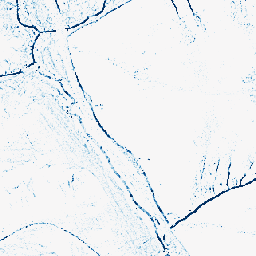
Category: morphological
Decomposition family: morphological_square
Decomposition parameters: operation: closing
size: 3
Upsampling method: area
Upsampling parameters: scale: 8
Upsampling scale: 8